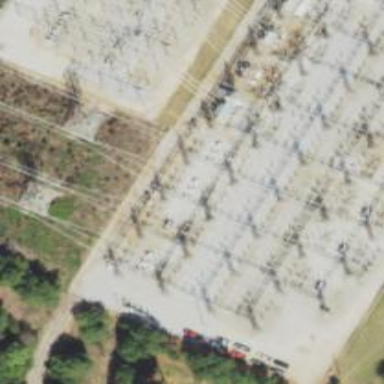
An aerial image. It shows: Switch for power supply.